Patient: sex F, age 66
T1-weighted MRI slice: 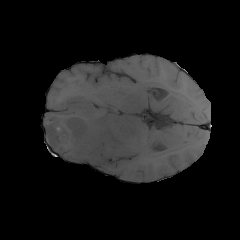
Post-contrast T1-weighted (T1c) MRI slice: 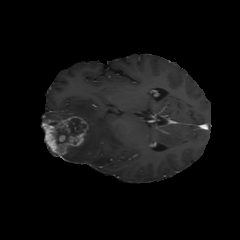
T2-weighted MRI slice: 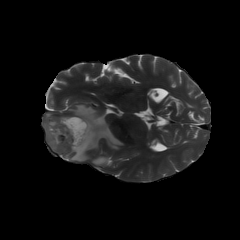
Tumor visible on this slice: yes
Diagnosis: Glioblastoma, IDH-wildtype
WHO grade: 4